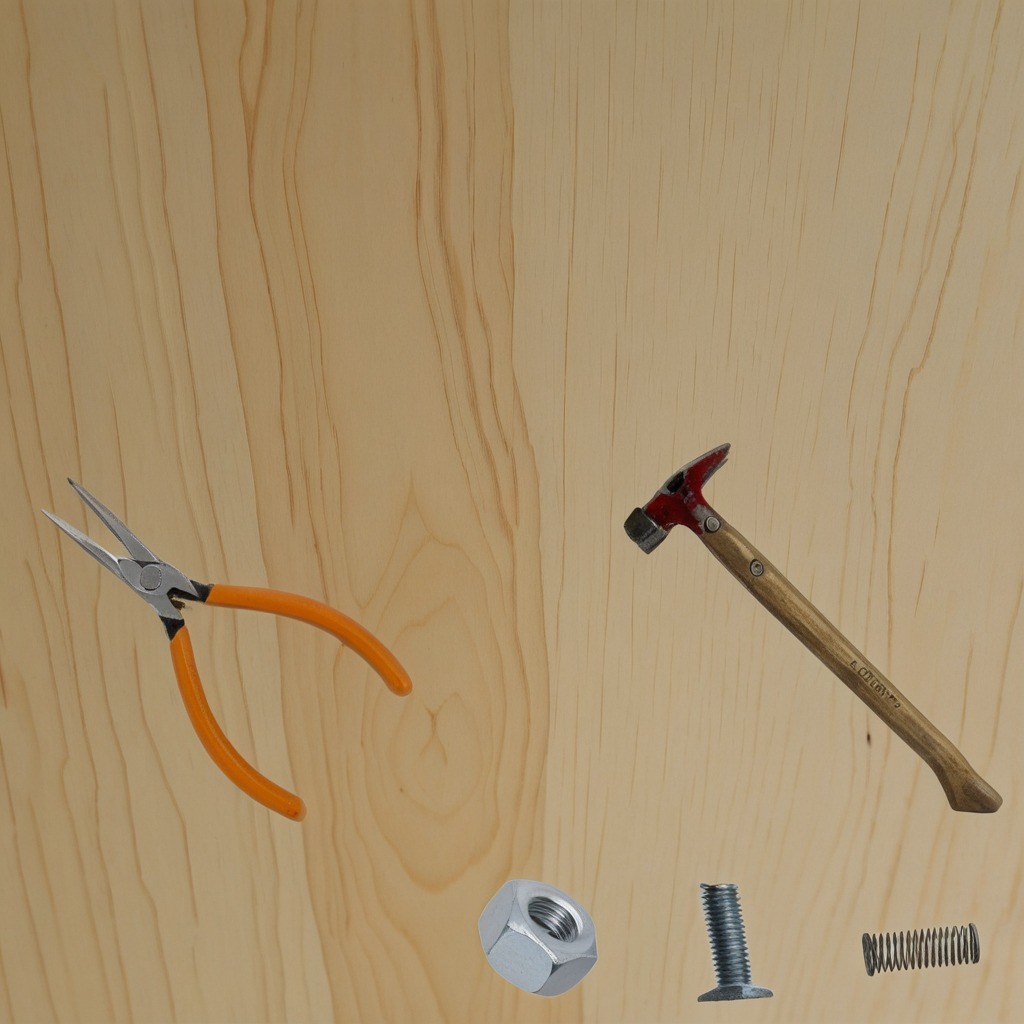
A hammer, a metal machine screw, a pair of pliers, a coiled metal spring, and a metal nut are lying on the plywood surface.